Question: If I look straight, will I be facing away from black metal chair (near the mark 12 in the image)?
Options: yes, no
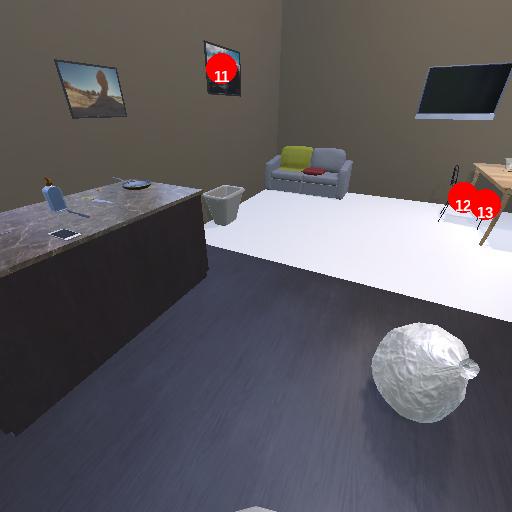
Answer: yes